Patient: sex M, age 52
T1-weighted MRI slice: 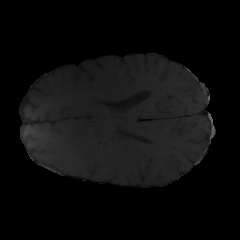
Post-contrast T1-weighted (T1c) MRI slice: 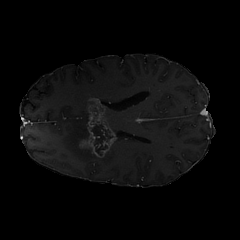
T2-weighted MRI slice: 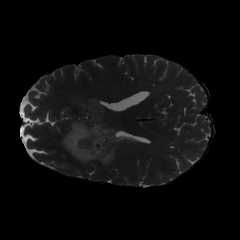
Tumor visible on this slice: yes
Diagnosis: Glioblastoma, IDH-wildtype
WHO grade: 4